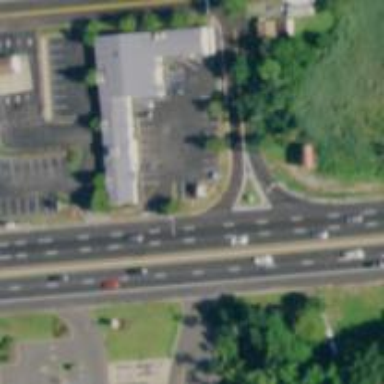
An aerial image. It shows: Trunk link highway.